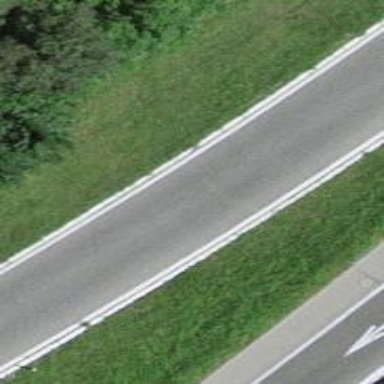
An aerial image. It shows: Trunk link highway with asphalt surface.